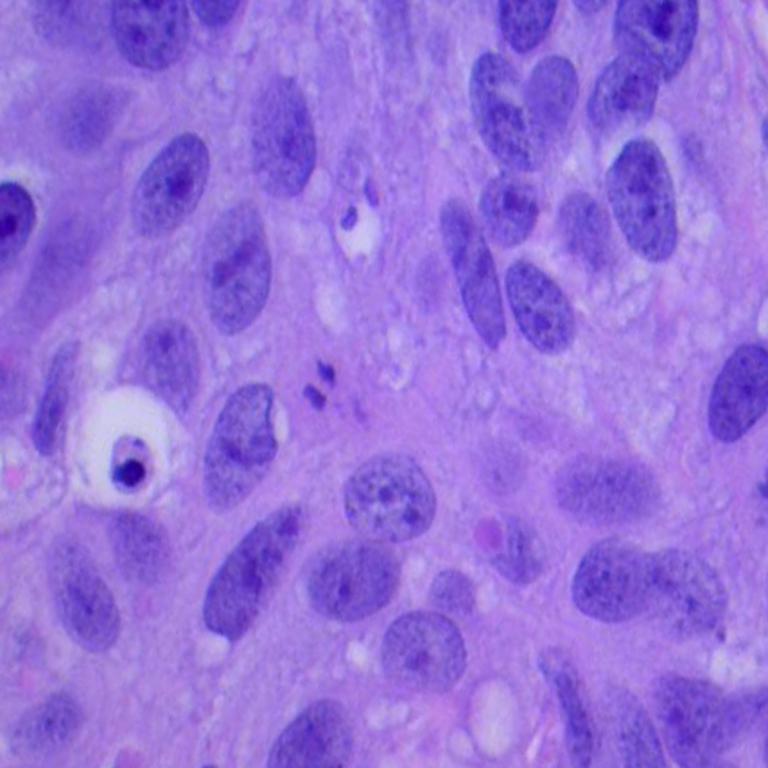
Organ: lung
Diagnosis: squamous carcinomas